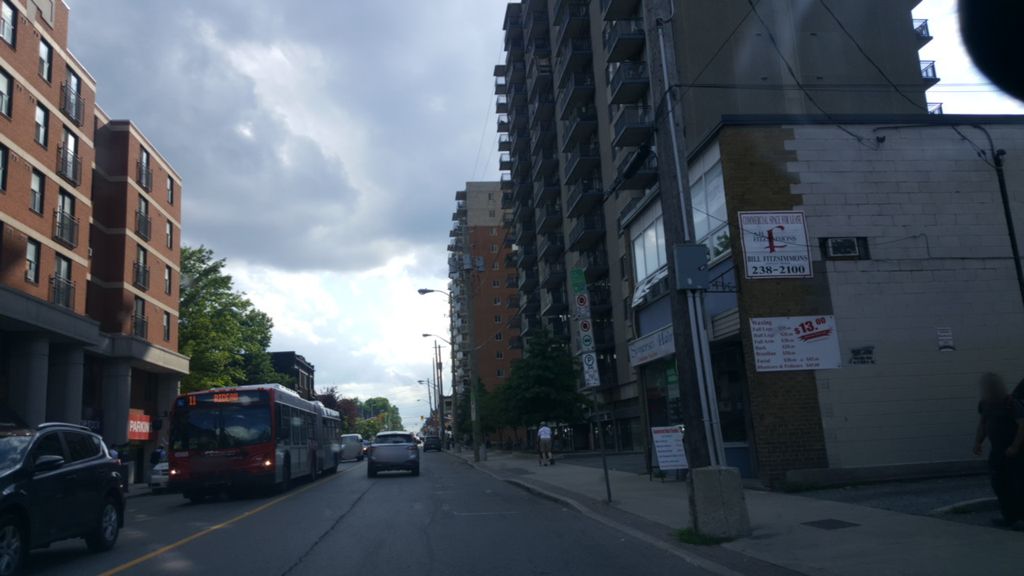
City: ottawa-gatineau